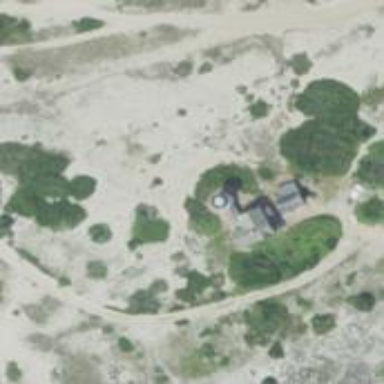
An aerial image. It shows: Lighthouse.